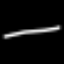
Label: line